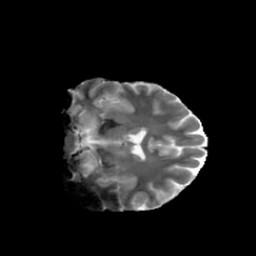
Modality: MD
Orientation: coronal
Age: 23
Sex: female
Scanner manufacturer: siemens
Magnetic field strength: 6.98 T
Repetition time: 7.776 s
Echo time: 0.076 s